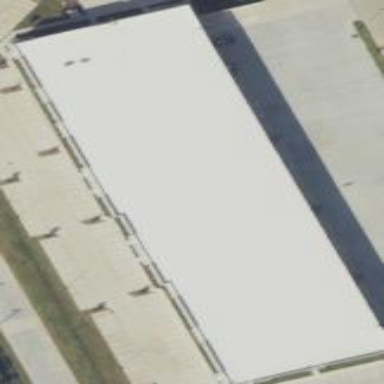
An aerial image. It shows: Industrial building.